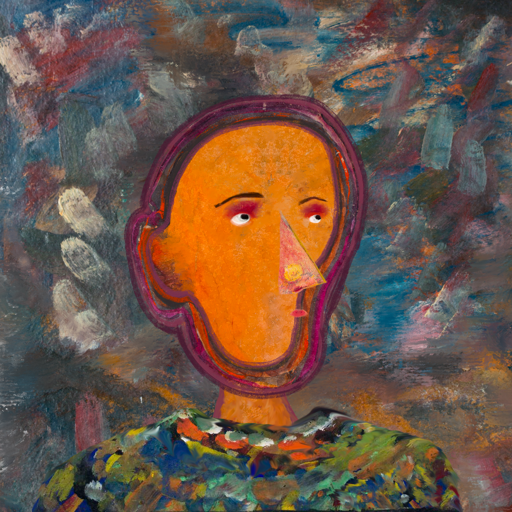
Background: Boggyland, Head And Neck Side: Hypocrite_w_Hair, Face Side: Irani, Bust: An_Impression, Hair Side: Blank, Head Accessory: Blank, Second Necklace: Blank, Necklace: Blank, Baby: Blank